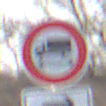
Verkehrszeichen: TatsaechlicheLaenge
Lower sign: RichtungsangabeDurchPfeile5
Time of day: MorningAfternoon
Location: Outdoor (Nature)
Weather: PartlyCloudy
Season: NotSpecified
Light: Natural